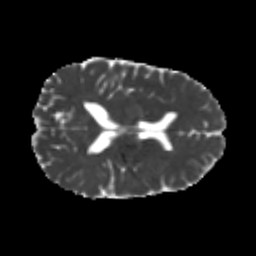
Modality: MD
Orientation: axial
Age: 22
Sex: male
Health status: healthy
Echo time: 0.074 s